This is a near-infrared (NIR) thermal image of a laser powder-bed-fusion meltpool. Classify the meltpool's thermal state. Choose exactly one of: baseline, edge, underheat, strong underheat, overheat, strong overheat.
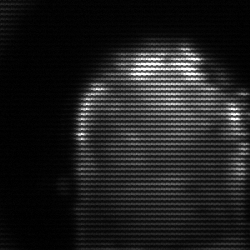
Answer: baseline